Question: I am making a simple game and I use the following code to detect cursor keys:
'''
protected override bool ProcessCmdKey(ref Message msg, Keys keyData)
{
if (Connection == null || Connection.IsOpen == false)
return true;
Thread.Sleep(SleepTime);
switch (keyData)
{
case Keys.Up:
GoForward();
return true;
case Keys.Right:
GoRight();
return true;
case Keys.Left:
GoLeft();
return true;
case Keys.Down:
GoBackward();
return true;
case Keys.Space:
Beep();
return true;
}
return base.ProcessCmdKey(ref msg, keyData);
}
'''
I also use this code to figure out if the user has released perviously presed key:
'''
private void MainForm_KeyUp(object sender, KeyEventArgs e)
{
StopRoomba();
}
'''
I have 2 problems now: I want to add situation where user can press for example UP and RIGHT cursors simultaneously so the character goes up-right. How can I check for this condition in my code?
Also something strange happens (Or maybe its a default system). I can press 3 cursor keys at once or for example I hold UP key and then hold RIGHT key while still holding up and also holding DOWN while holding UP and RIGHT, my code reacts to all three codes. In the picture below you can see the red directions have been pressed and get detected by my code (red = pressed):

My second problem is that the 'MainForm_KeyUp' does not detect key release and the character keeps going to the direction.
Any tips/helps will be appriciated
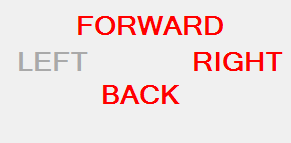
Answer: Keys is a flagged enumeration. Which means you can use bitwise comparisons to see if more than one key is pressed simultaneously.
'''
case Keys.Up & Keys.Right:
...
break;
'''
You can also check for individual keys using checks like the following:
'''
if ((keyData & Keys.Up) == Keys.Up)
GoForward();
if ((keyData & Keys.Right) == Keys.Right)
GoRight();
'''